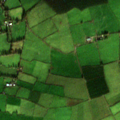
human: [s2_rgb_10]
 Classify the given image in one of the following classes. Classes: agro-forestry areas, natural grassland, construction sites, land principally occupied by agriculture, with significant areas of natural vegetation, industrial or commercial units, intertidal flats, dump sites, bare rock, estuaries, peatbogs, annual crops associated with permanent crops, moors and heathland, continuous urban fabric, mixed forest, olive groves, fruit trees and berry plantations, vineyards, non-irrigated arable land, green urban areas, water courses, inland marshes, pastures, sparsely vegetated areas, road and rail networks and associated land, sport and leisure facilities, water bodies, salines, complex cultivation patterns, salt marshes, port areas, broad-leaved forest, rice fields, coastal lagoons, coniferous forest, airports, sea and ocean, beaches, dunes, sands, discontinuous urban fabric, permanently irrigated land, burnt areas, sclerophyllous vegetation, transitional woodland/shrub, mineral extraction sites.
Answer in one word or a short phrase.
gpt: pastures, coniferous forest